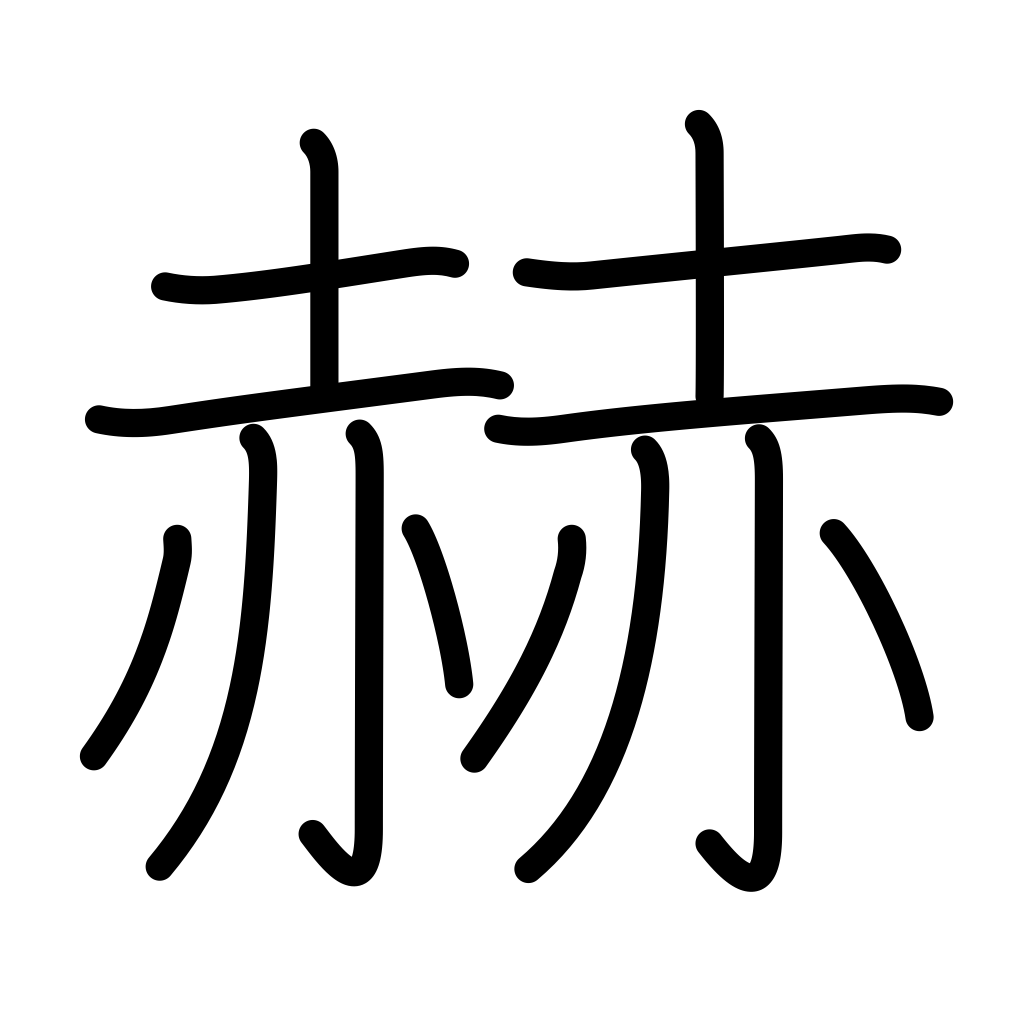
Meaning: suddenly, brighten, illuminate, light up